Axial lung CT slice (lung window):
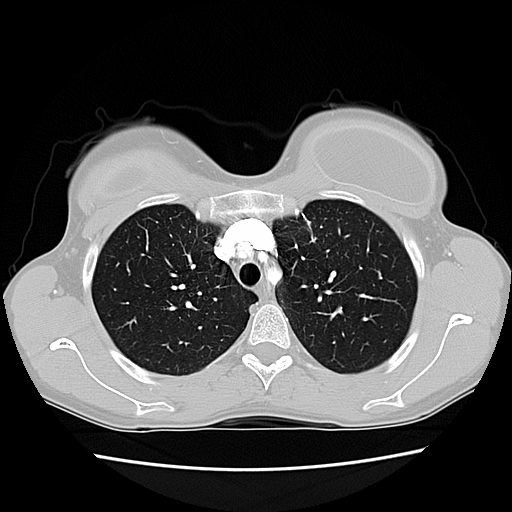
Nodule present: no